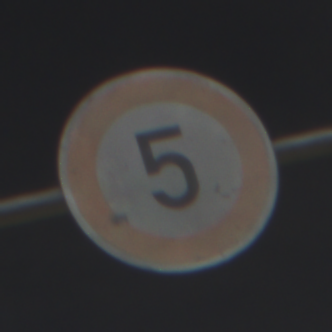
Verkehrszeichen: Geschwindigkeit5
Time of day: Night
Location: Outdoor (Urban)
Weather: PartlyCloudy
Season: NotSpecified
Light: Artificial